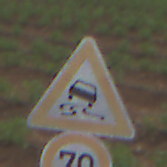
Verkehrszeichen: SchleuderOderRutschgefahr
Zusatzzeichen unten: Geschwindigkeit70
Umgebung: Outdoor, Nature
Tageszeit: Midday
Wetter: PartlyCloudy
Licht: Natural
Jahreszeit: NotSpecified
Kontrast: LowContrast